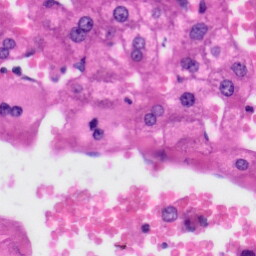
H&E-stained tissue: Liver